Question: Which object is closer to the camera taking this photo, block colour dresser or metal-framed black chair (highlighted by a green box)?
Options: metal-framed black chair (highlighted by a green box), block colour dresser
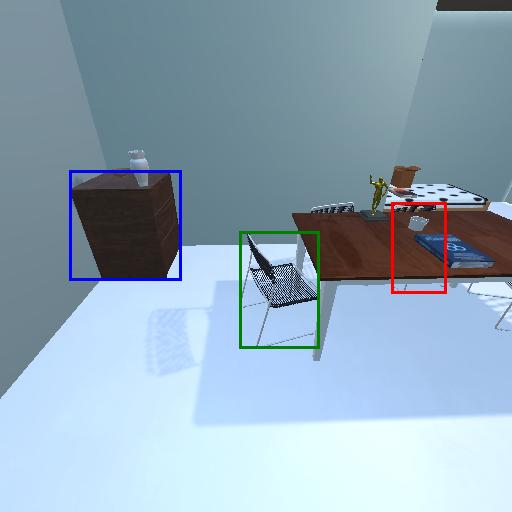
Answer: metal-framed black chair (highlighted by a green box)